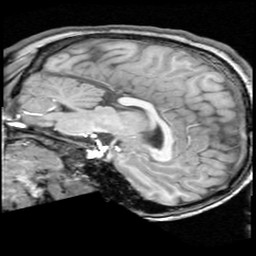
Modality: T1w
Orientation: sagittal
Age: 11
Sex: female
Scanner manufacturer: ge
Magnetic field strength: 1.5 T
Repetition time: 0.03333 s
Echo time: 0.008 s